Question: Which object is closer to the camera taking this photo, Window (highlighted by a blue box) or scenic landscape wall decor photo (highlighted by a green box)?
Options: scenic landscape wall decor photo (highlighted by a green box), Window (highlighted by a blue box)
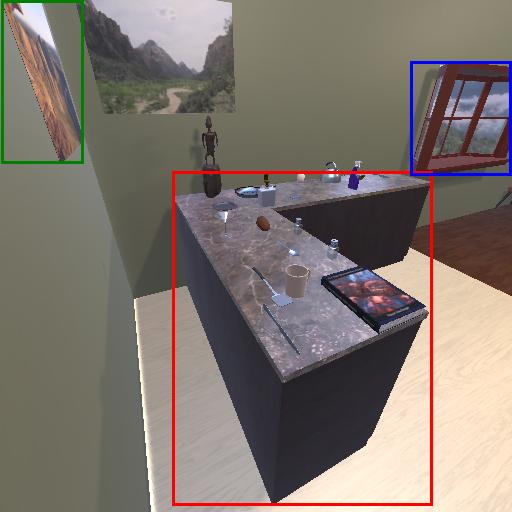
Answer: scenic landscape wall decor photo (highlighted by a green box)